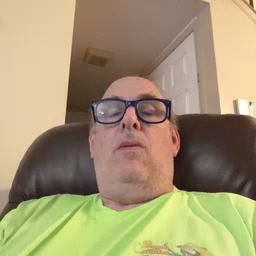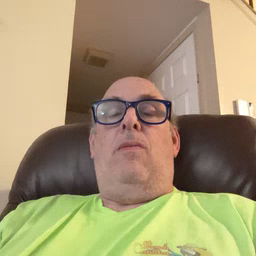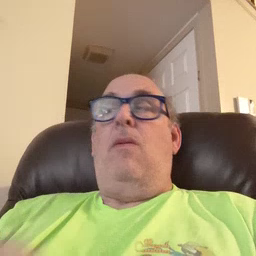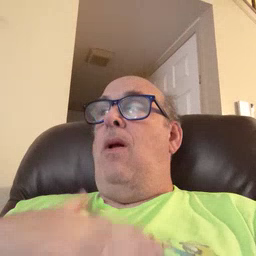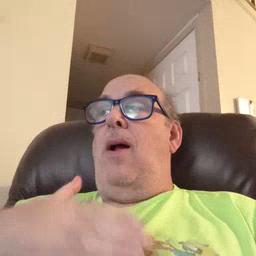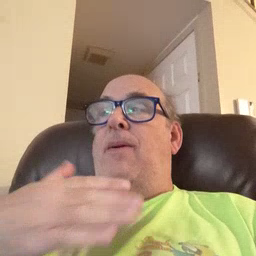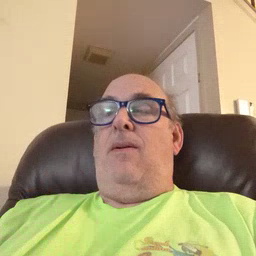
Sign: happy